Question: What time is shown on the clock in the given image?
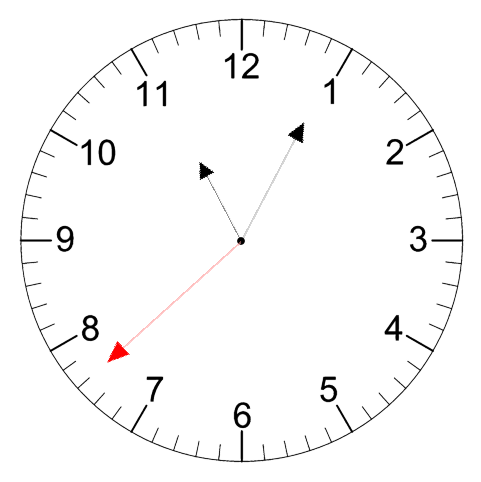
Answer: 11:04:38